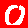
Digit: 0